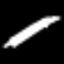
Label: pencil